Question: I am working on a database and I would like to get the list of all the customers that bought a product with a name containing citroen but none with a name containing guzzi.
The structure of the database is the following:

I have tried the following:
'''
SELECT customerName, productName
FROM customers c
INNER JOIN orders o
USING (customerNumber)
INNER JOIN orderdetails od
USING (orderNumber)
INNER JOIN products p
USING (productCode)
WHERE productName LIKE '%citroen%'
AND productName NOT IN (
SELECT productCode
FROM products
WHERE productName LIKE '%guzzi%'
);
'''
but it selects also the one who bought guzzi.
Any clue?
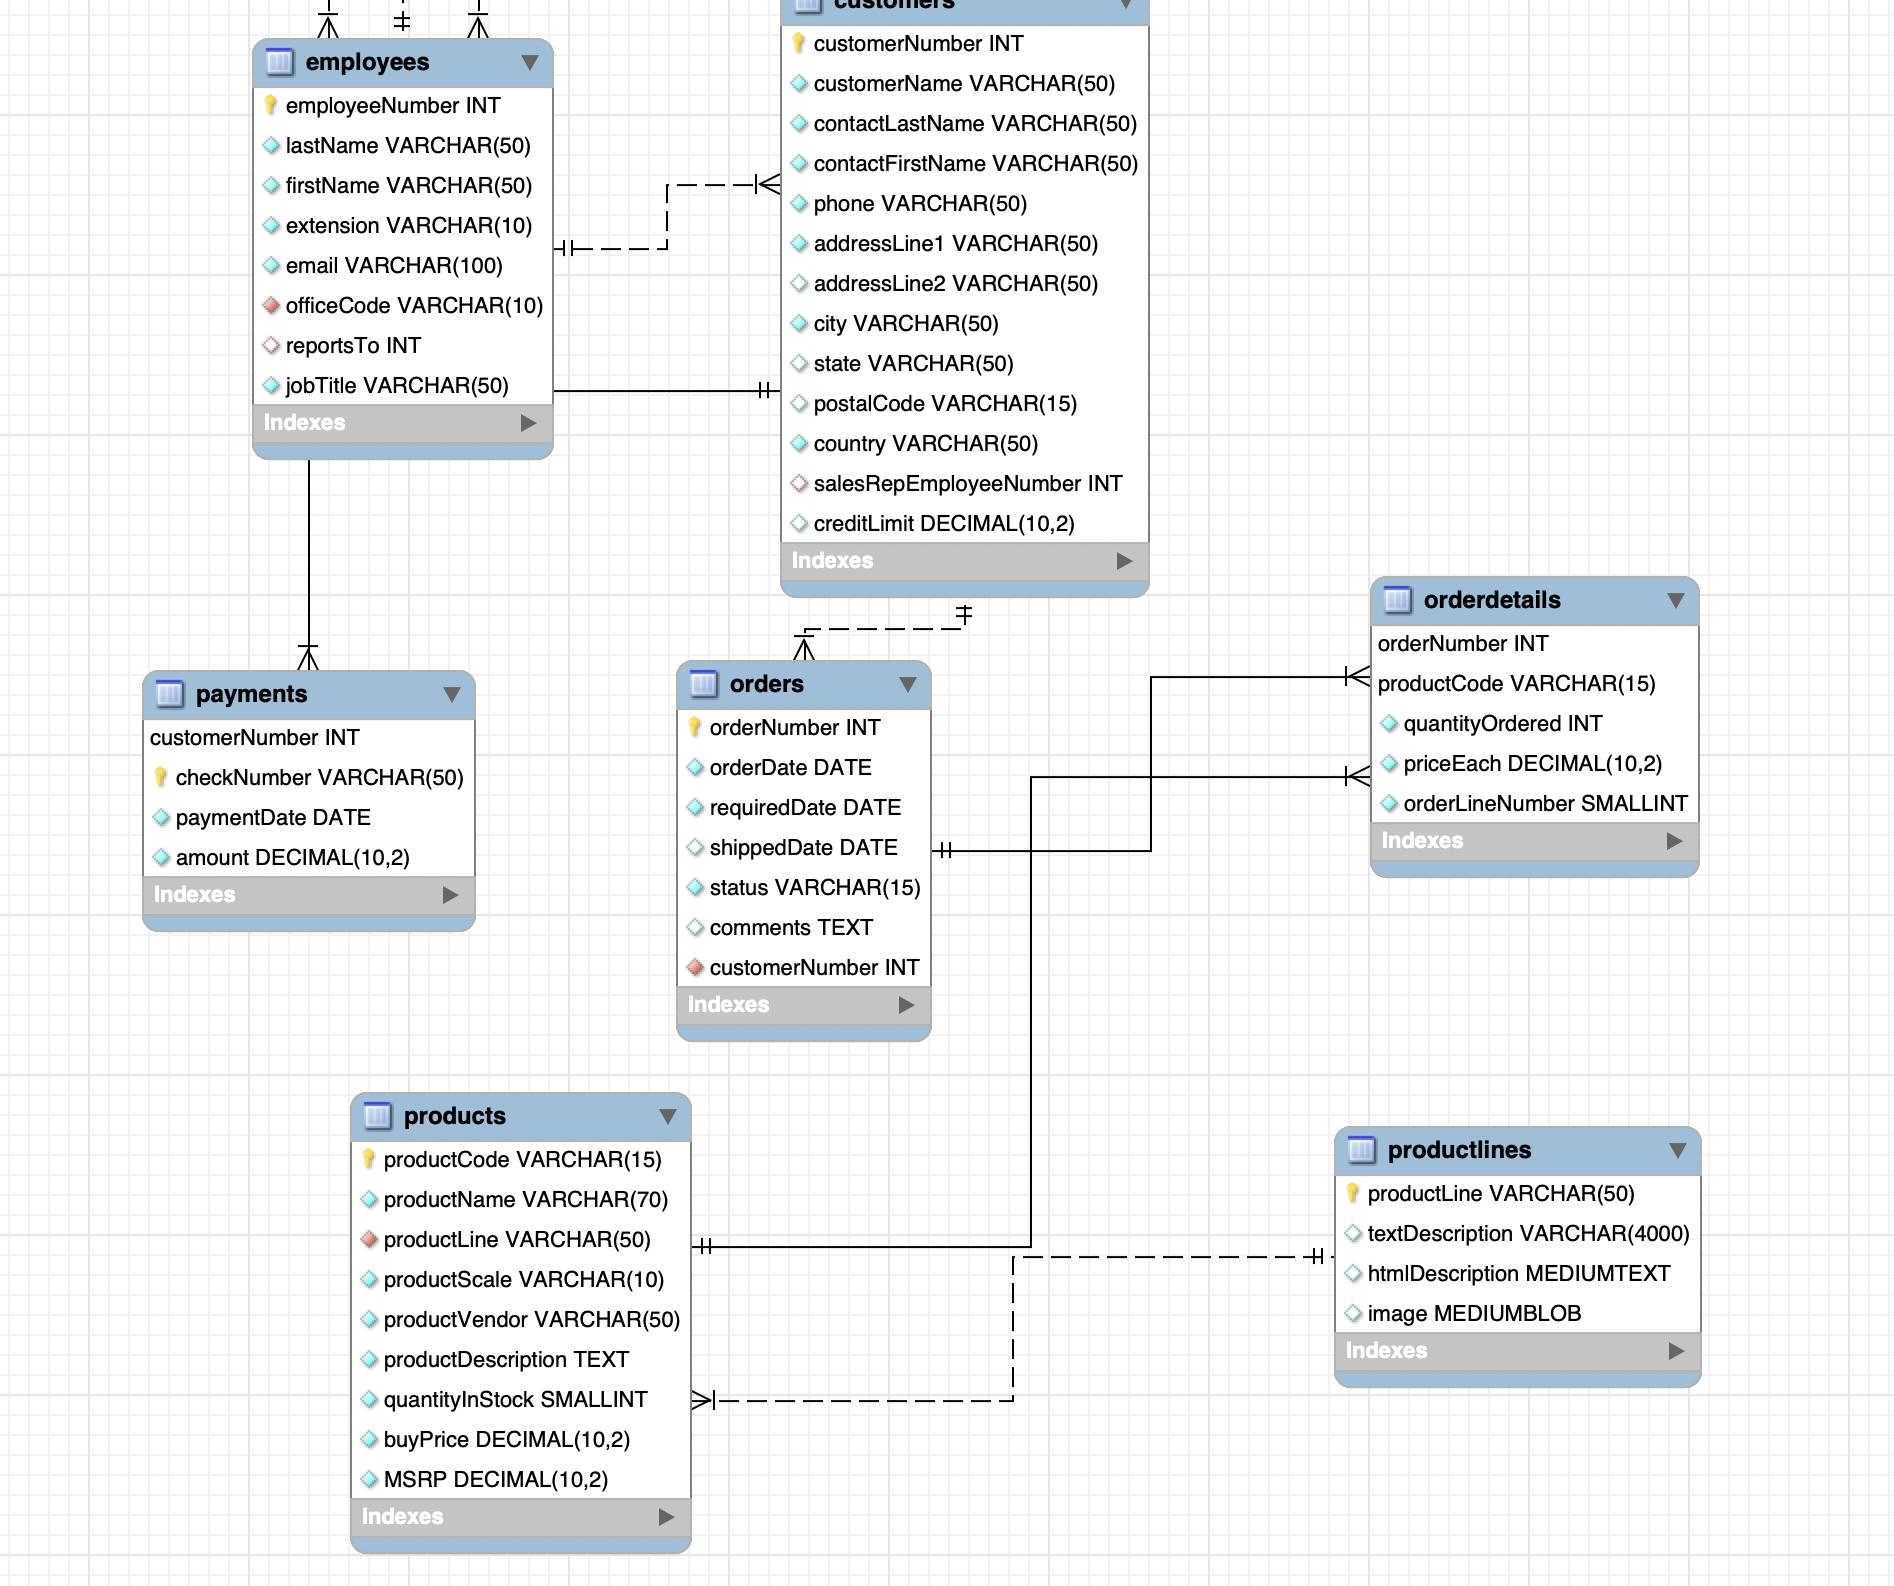
Answer: In your last condition, you're comparing productName with productCode, so I suppose the NOT IN will always return TRUE.
'''
SELECT customerName, productName
FROM customers c
INNER JOIN orders o
USING (customerNumber)
INNER JOIN orderdetails od
USING (orderNumber)
INNER JOIN products p
USING (productCode)
WHERE productName LIKE '%citroen%'
AND NOT EXISTS (
SELECT 'x'
FROM orders o2
INNER JOIN orderdetails od2
USING (orderNumber)
INNER JOIN products p2
USING (productCode)
WHERE o2.customerNumber = c.customerNumber
AND p2.productName LIKE '%guzzi%'
)
AND productName NOT LIKE '%guzzi%'
;'''
'''